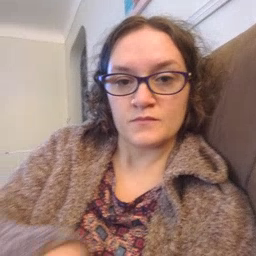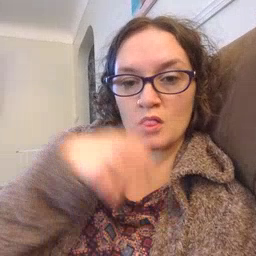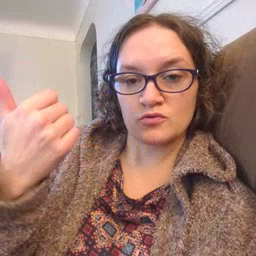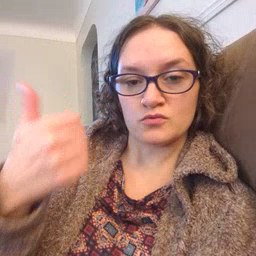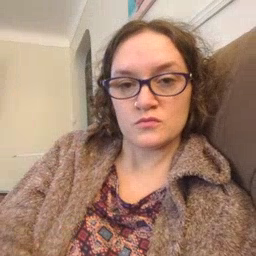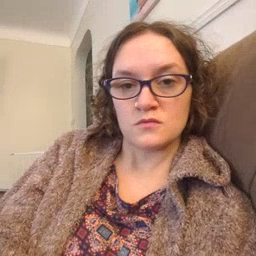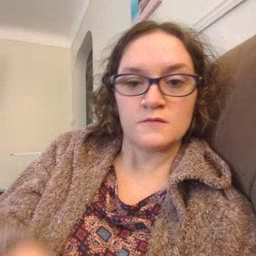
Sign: another